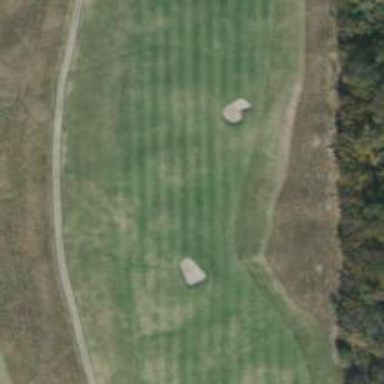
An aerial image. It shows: Golf hole.